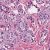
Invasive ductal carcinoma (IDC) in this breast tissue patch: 1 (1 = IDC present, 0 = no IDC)